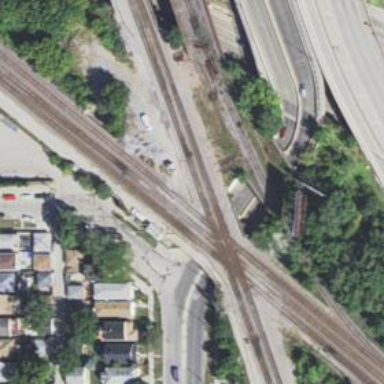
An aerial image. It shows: Railway crossing.